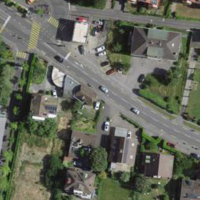
EUNIS habitat code: 54
Species observed at this site:
Viburnum tinus